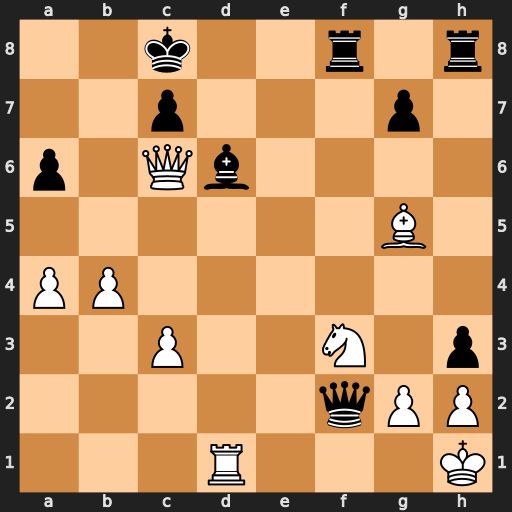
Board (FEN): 2k2r1r/2p3p1/p1Qb4/6B1/PP6/2P2N1p/5qPP/3R3K
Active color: w
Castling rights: -
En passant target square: -
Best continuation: Qa8+ Kd7 Ne5+ Ke6 Qd5+